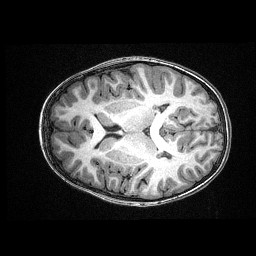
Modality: T1w
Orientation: axial
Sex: male